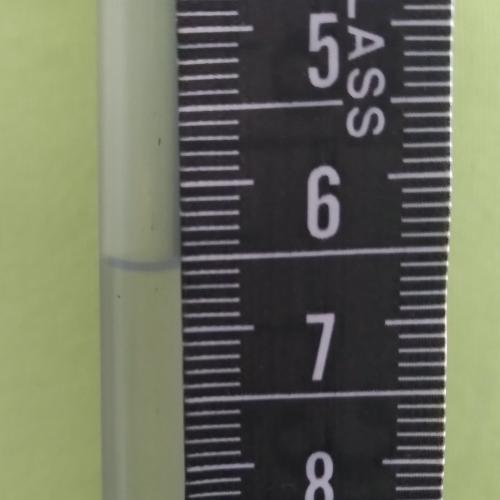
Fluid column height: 6.5 cm